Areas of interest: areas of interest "Kangbashi District Food Processing Park"
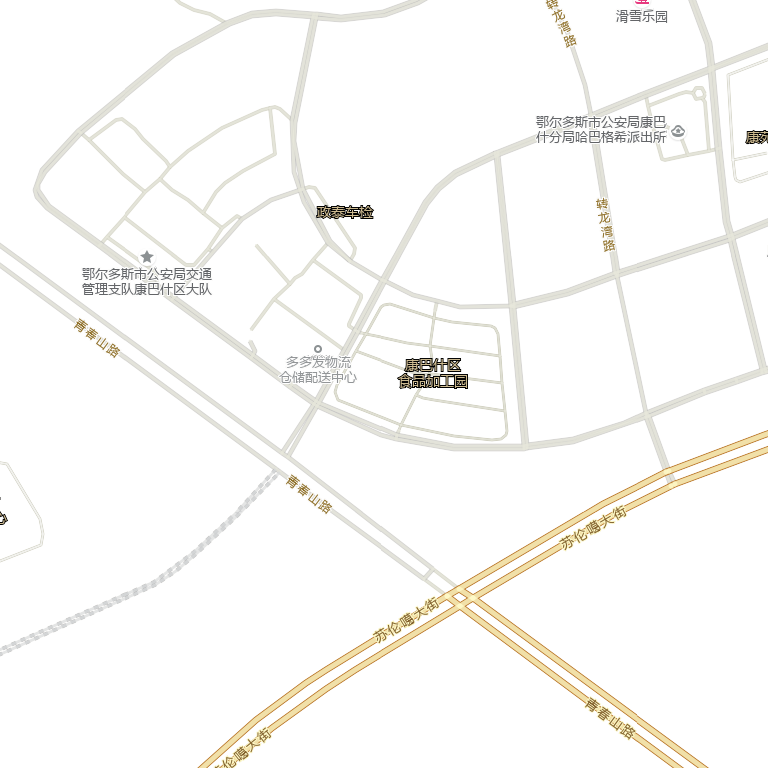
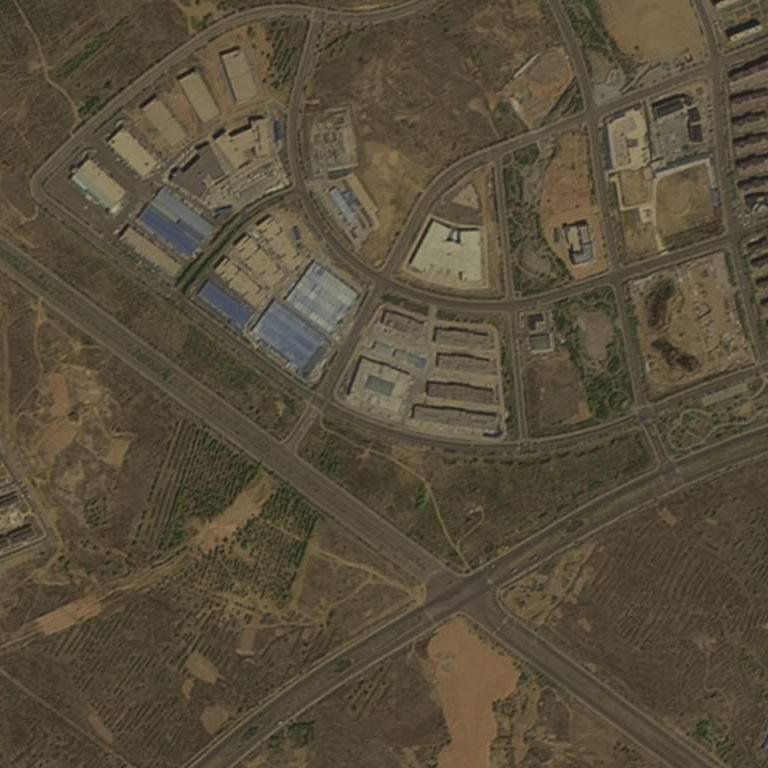